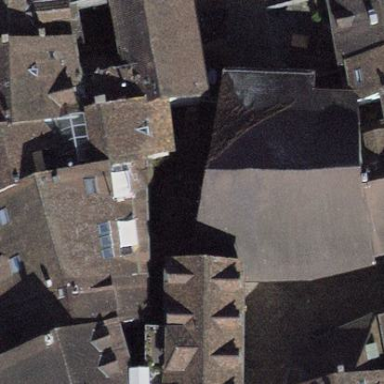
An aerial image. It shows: Building with tiled roof.